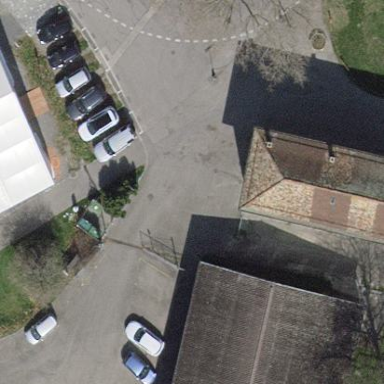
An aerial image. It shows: Building with hipped roof shape.